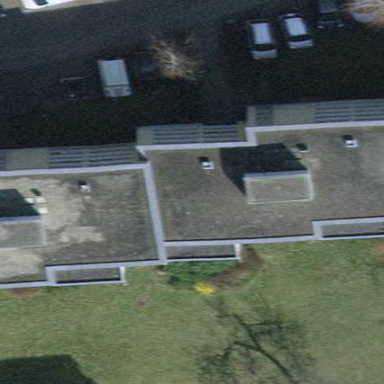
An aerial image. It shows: Image showing building with apartments.